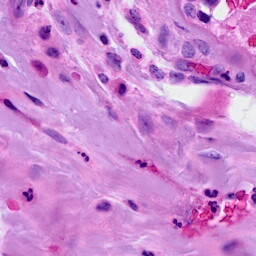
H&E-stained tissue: Breast